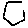
Label: hexagon